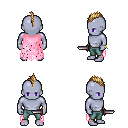
a pixel art fantasy rpg character, male body template, dark elf, purple skin, pink tattered cape, teal pants, blonde mohawk hairstyle, bracelets, dagger, four views (front, back, left, right), 2x2 character sprite sheet, small pixel art, hard edges, no anti-aliasing